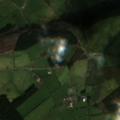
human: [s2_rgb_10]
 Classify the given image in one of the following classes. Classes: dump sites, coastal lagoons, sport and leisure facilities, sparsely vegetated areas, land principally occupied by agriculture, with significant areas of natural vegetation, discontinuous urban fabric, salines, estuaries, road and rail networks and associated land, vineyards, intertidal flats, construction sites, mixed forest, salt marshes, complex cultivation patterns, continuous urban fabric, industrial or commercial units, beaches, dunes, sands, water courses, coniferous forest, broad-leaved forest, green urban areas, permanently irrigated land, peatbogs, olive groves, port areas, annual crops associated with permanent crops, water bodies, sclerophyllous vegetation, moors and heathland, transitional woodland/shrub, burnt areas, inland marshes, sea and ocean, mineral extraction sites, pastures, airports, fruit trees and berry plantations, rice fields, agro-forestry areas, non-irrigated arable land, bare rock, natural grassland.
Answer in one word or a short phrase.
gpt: pastures, mixed forest